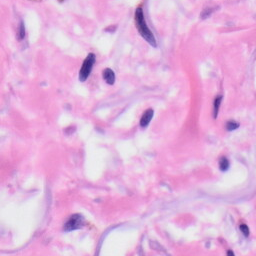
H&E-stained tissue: Skin